Interaction volume radius: 10 \u00c5
Interaction volume height: 20 \u00c5
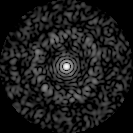
Disorder parameter: 0.8372